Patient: sex F, age 59
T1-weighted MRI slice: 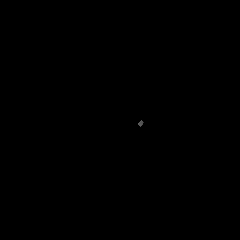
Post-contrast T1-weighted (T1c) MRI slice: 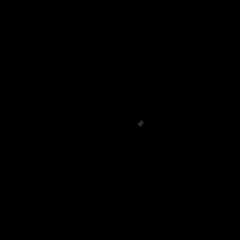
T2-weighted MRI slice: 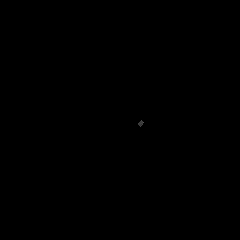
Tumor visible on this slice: no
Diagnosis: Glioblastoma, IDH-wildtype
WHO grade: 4